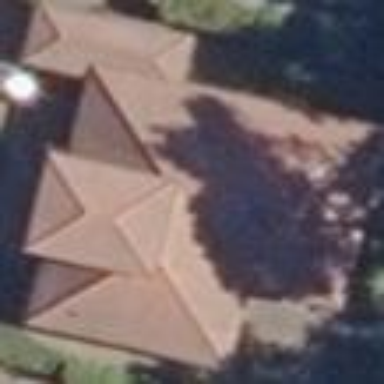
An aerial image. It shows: Detached building with hipped roof.